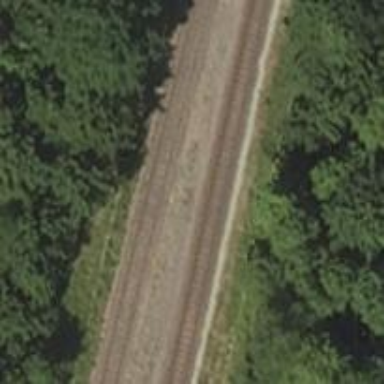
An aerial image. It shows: Railway siding for service.